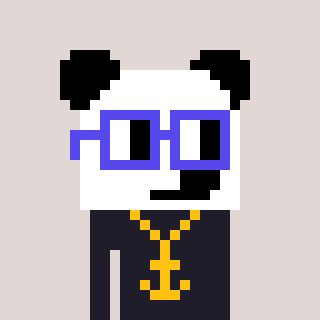
a pixel art character with square blue glasses, a panda-shaped head and a grayscale-colored body on a warm background